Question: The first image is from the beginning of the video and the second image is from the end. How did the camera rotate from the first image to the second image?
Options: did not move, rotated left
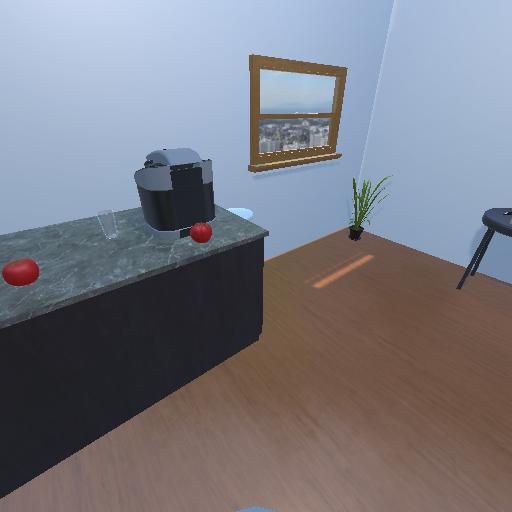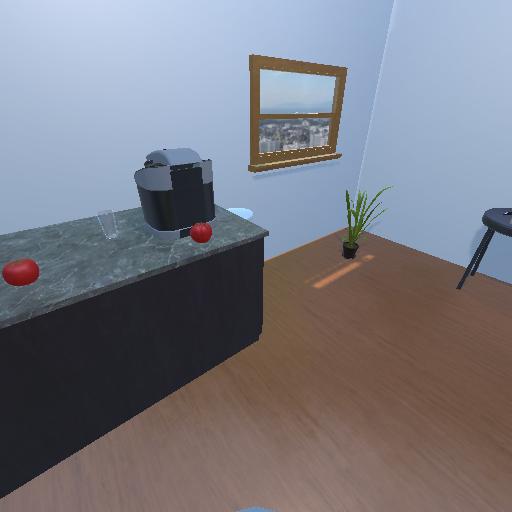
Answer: did not move